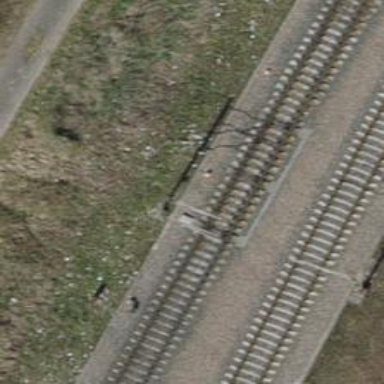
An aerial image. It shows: Single-track electrified railway with contact line.